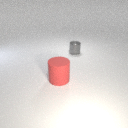
small gray metal cylinder to the right of large red rubber cylinder